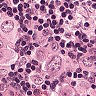
Metastatic tissue present: yes